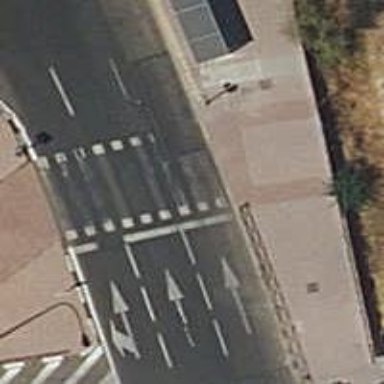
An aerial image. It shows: Road with traffic signals.